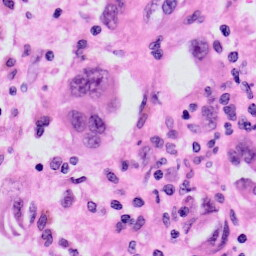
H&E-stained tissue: Skin